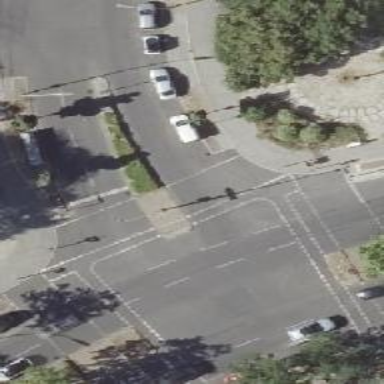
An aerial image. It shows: Road with traffic signals at crossing.